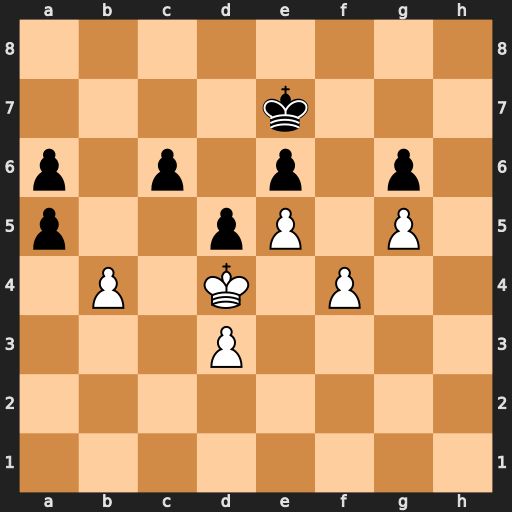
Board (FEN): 8/4k3/p1p1p1p1/p2pP1P1/1P1K1P2/3P4/8/8
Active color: w
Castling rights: -
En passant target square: -
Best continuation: bxa5 Kd8 Kc5